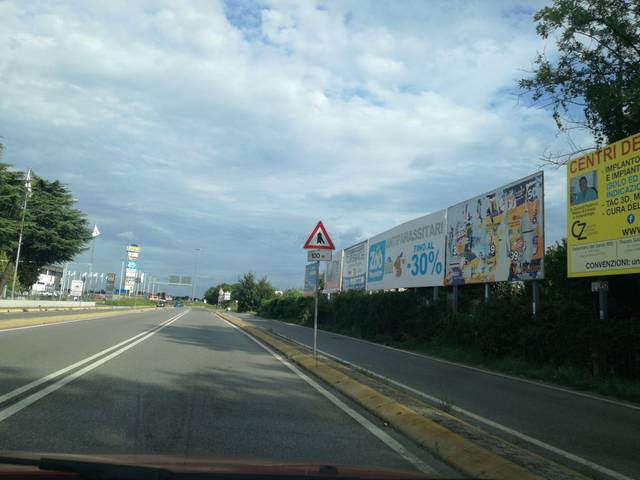
Region: Italy
Coordinates: 45.619, 9.476